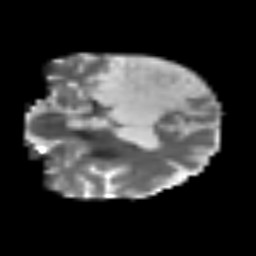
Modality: T2w
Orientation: coronal
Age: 64
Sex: male
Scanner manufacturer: siemens
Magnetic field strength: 3 T
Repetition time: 3.2 s
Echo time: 0.081 s